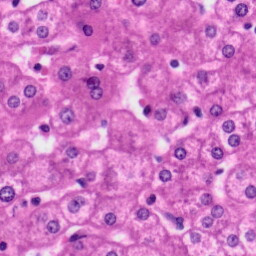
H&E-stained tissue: Liver